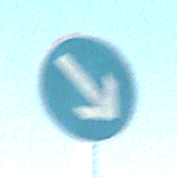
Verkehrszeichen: VorgeschriebeneVorbeifahrtRechts
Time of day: SunriseSunset
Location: Outdoor (Beach)
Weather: Clear
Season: NotSpecified
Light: Natural